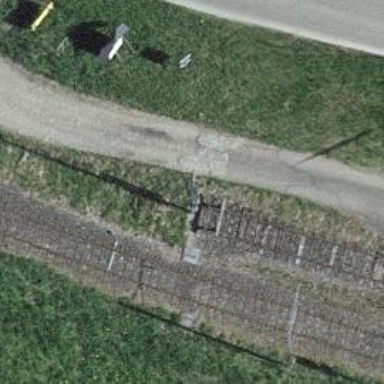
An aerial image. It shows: Railway buffer stop.